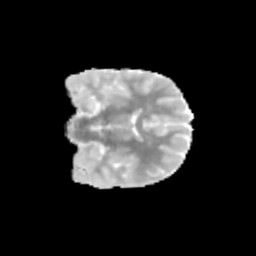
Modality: MD
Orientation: coronal
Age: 11
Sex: female
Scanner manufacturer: siemens
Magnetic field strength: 3 T
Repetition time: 3.8 s
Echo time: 0.07 s